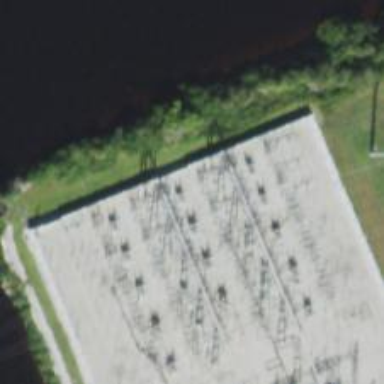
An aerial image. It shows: Switch used for power control.